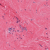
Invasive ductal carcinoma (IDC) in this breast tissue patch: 0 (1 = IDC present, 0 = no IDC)